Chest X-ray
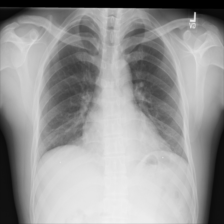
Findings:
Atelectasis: negative
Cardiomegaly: negative
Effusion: negative
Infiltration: negative
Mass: negative
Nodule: negative
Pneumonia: negative
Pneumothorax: negative
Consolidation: negative
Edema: negative
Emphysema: negative
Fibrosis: negative
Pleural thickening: negative
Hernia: negative